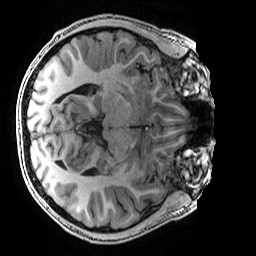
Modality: T1w
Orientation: axial
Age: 16
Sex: male
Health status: ill
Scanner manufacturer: ge
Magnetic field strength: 3 T
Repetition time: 0.007664 s
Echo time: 0.00342 s